【题型】填空题　【知识点】立体几何　【难度】medium
已知点$P$在正方体$ABCD-A_1B_1C_1D_1$的表面上，$P$到三个平面$ABCD$、$ADD_1A_1$、$ABB_1A_1$中的两个平面的距离相等，且$P$到剩下一个平面的距离与$P$到此正方体的中心的距离相等，则满足条件的点$P$的个数为\underline{\quad\quad}。

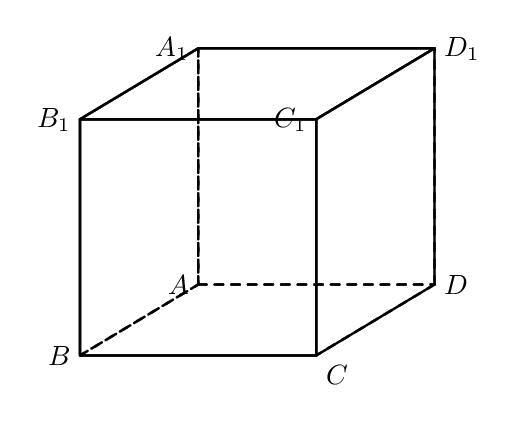
【解答】
\noindent
【答案】6

\vspace{0.5em}
\noindent
【分析】确定$P$在平面$ADC_1B_1$上，根据$d_{P\text{-平面}ABB_1A_1}=|PQ|$得到$P$的轨迹为平面$ADC_1B_1$内的一条抛物线，建立坐标系确定抛物线方程，计算交点得到答案。

\vspace{0.5em}
\noindent
【详解】若$P$到平面$ABCD$、$ADD_1A_1$距离相等，根据对称性知$P$在平面$ADC_1B_1$上，

\noindent
$AD \perp$ 平面$AA_1B_1B$，$AD \subset$ 平面$ADC_1B_1$，故平面$ADC_1B_1 \perp$ 平面$AA_1B_1B$，

\noindent
故$P$到平面$ABB_1A_1$的距离即$P$到$AB_1$的距离。

\noindent
设正方体的中心为$Q$，即$d_{P\text{-平面}ABB_1A_1}=|PQ|$，故$P$的轨迹为平面$ADC_1B_1$内的一条抛物线，

\noindent
不妨取正方体边长为$4$，$AB_1$中点为$M$，以$MQ$所在的直线为$x$轴，以线段$MQ$的垂直平分线为$y$轴，建立直角坐标系，

\noindent
抛物线方程为$y^2 = 4x$，$x = 2$时，$y = \pm 2\sqrt{2}$，故抛物线与棱$B_1C_1$和$AD$相交，

\noindent
故共有6个点满足条件。故答案为：6。

\vspace{0.5em}
\noindent
【点睛】本题考查了立体几何，考查了立体几何点的轨迹，抛物线的轨迹方程，意在考查学生的计算能力，空间想象能力和综合应用能力，其中根据题意得到动点的轨迹方程是解题的关键。
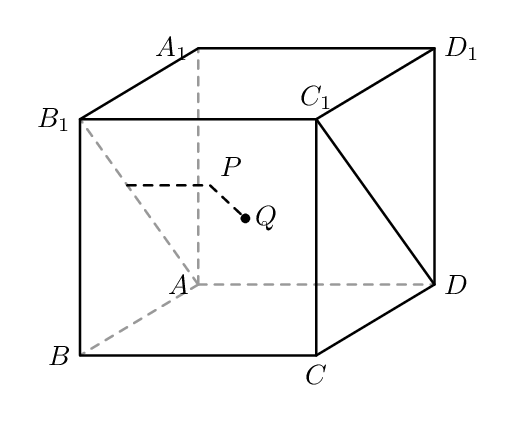
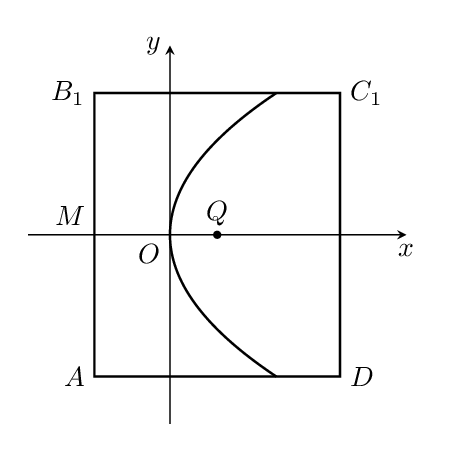